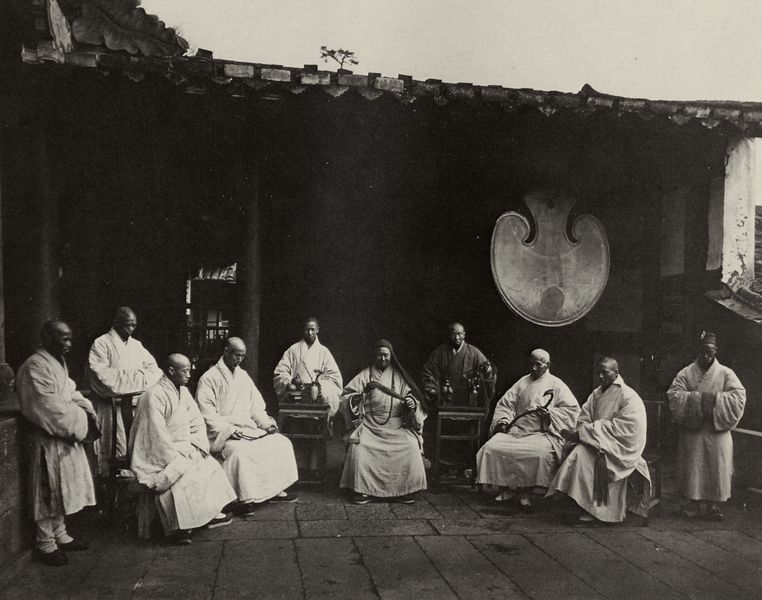
Titel: Buddhistische Mönche, Ku-shan Kloster, Fukien
Künstler: John Thomson
Schlagwörter: baum, dunkel, gruppe, himmel, weiß, menschen, sitzen, grau, hell, holz, männer, schwarz, stützen, säule, säulen, dach, gebäude, haus, ornament, versammlung, architektur, stein, steine, hände, instrument, portrait, porträt, hütte, boden, figur, gewand, sitzend, gewänder, musik, pflanze, beine, bäumchen, japan, pflaster, fußboden, kette, hof, platz, dielen, holzboden, glatze, bretter, foto, fotografie, photographie, fugen, schild, kloster, religion, glatzen, becken, asien, schwarzweiss, fliesen, pflastersteine, uniform, asiatisch, beten, gebet, trommel, photo, tracht, china, schoss, mönch, mönche, umhänge, zentrum, kutten, tempel, pavillon, steinboden, indien, guru, aufnahme, ritual, kalh, pergola, gemeinschaft, fernost, buddhismus, meditation, gong, tibet, dachzeigel, himalaya, pflasterseine, buddhisten, hüttte, nn, schwarz/ weiß, halkette, 10 personen